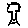
Label: tree